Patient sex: F
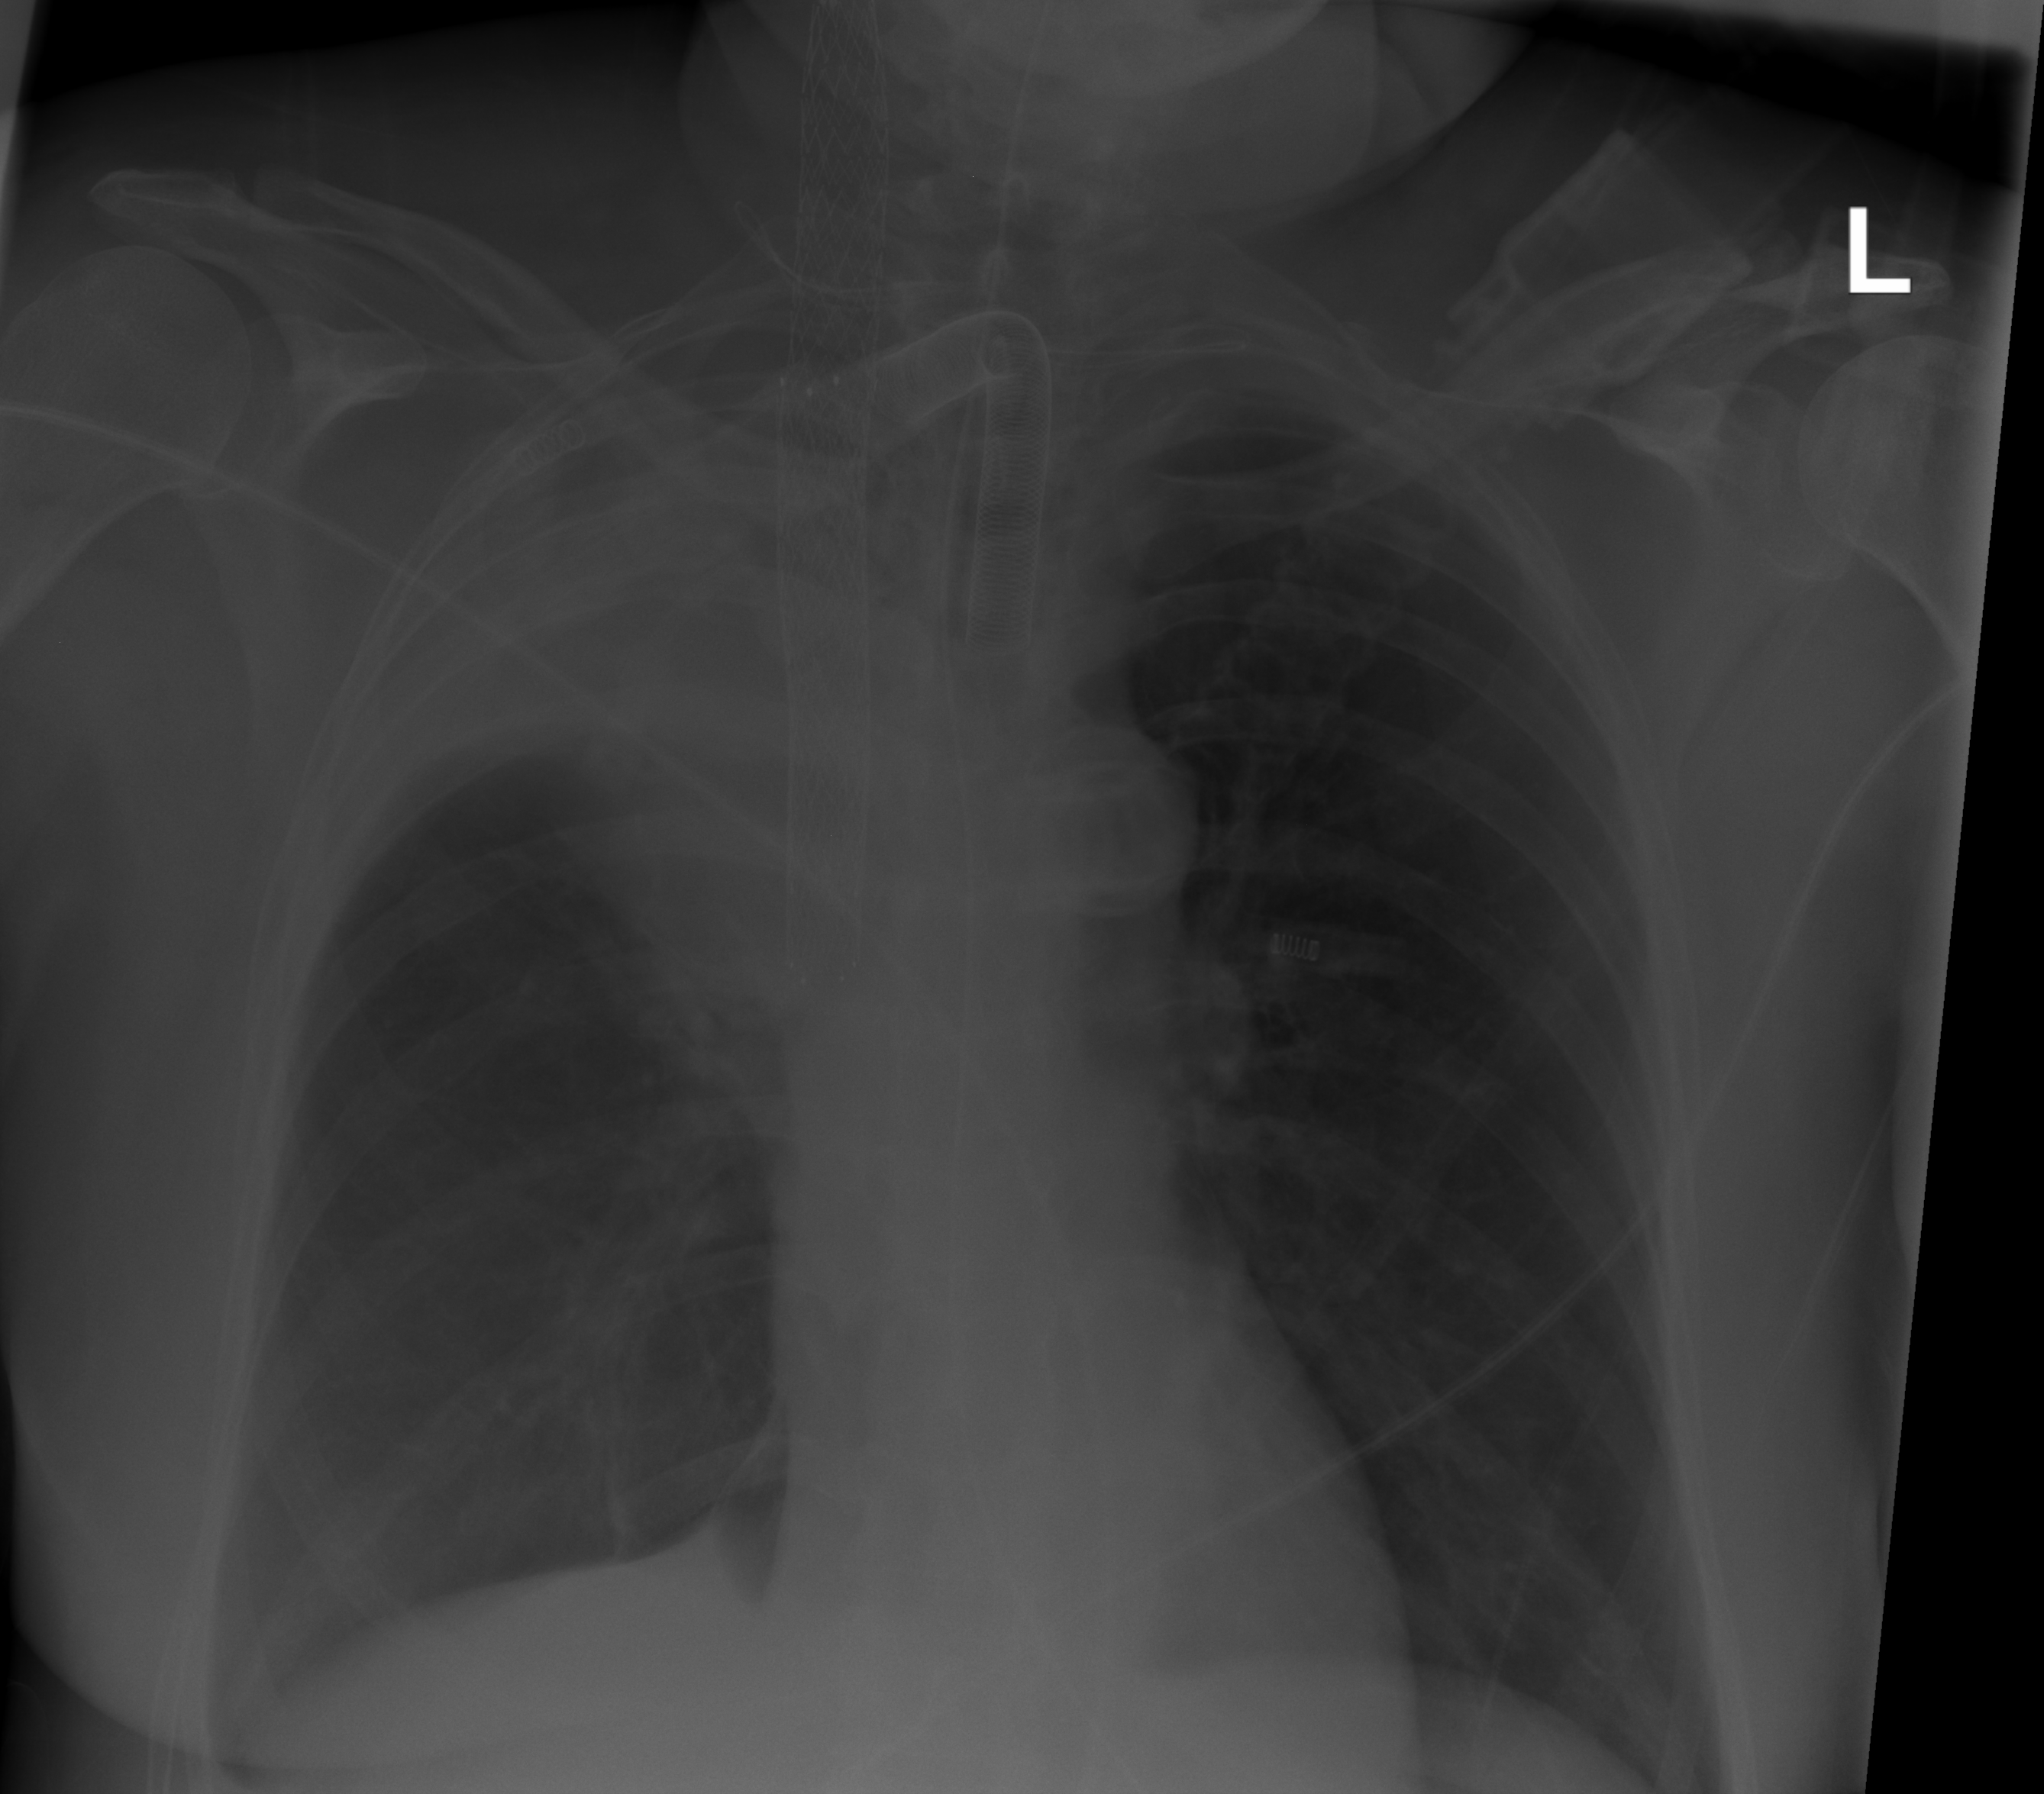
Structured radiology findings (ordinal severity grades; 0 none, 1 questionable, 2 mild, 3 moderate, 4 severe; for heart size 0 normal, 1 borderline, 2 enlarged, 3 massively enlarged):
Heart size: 0
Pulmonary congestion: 0
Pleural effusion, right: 2
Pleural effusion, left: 0
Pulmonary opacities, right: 0
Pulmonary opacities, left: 0
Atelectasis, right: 2
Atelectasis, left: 0